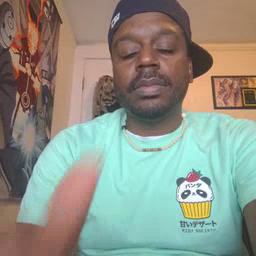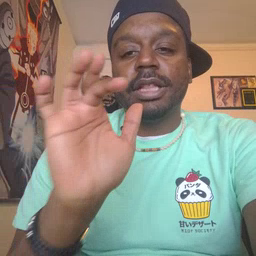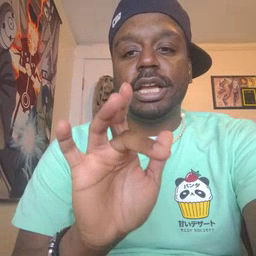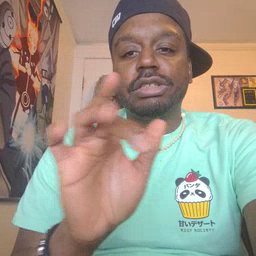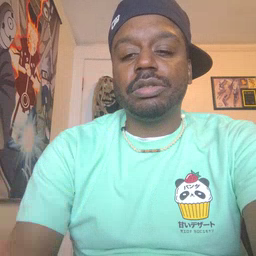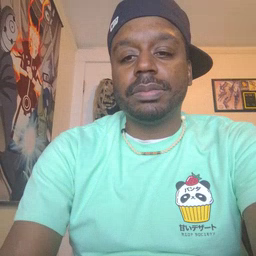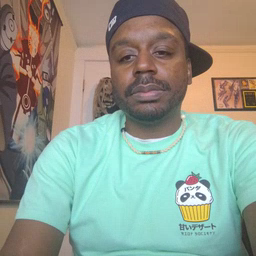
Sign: touch